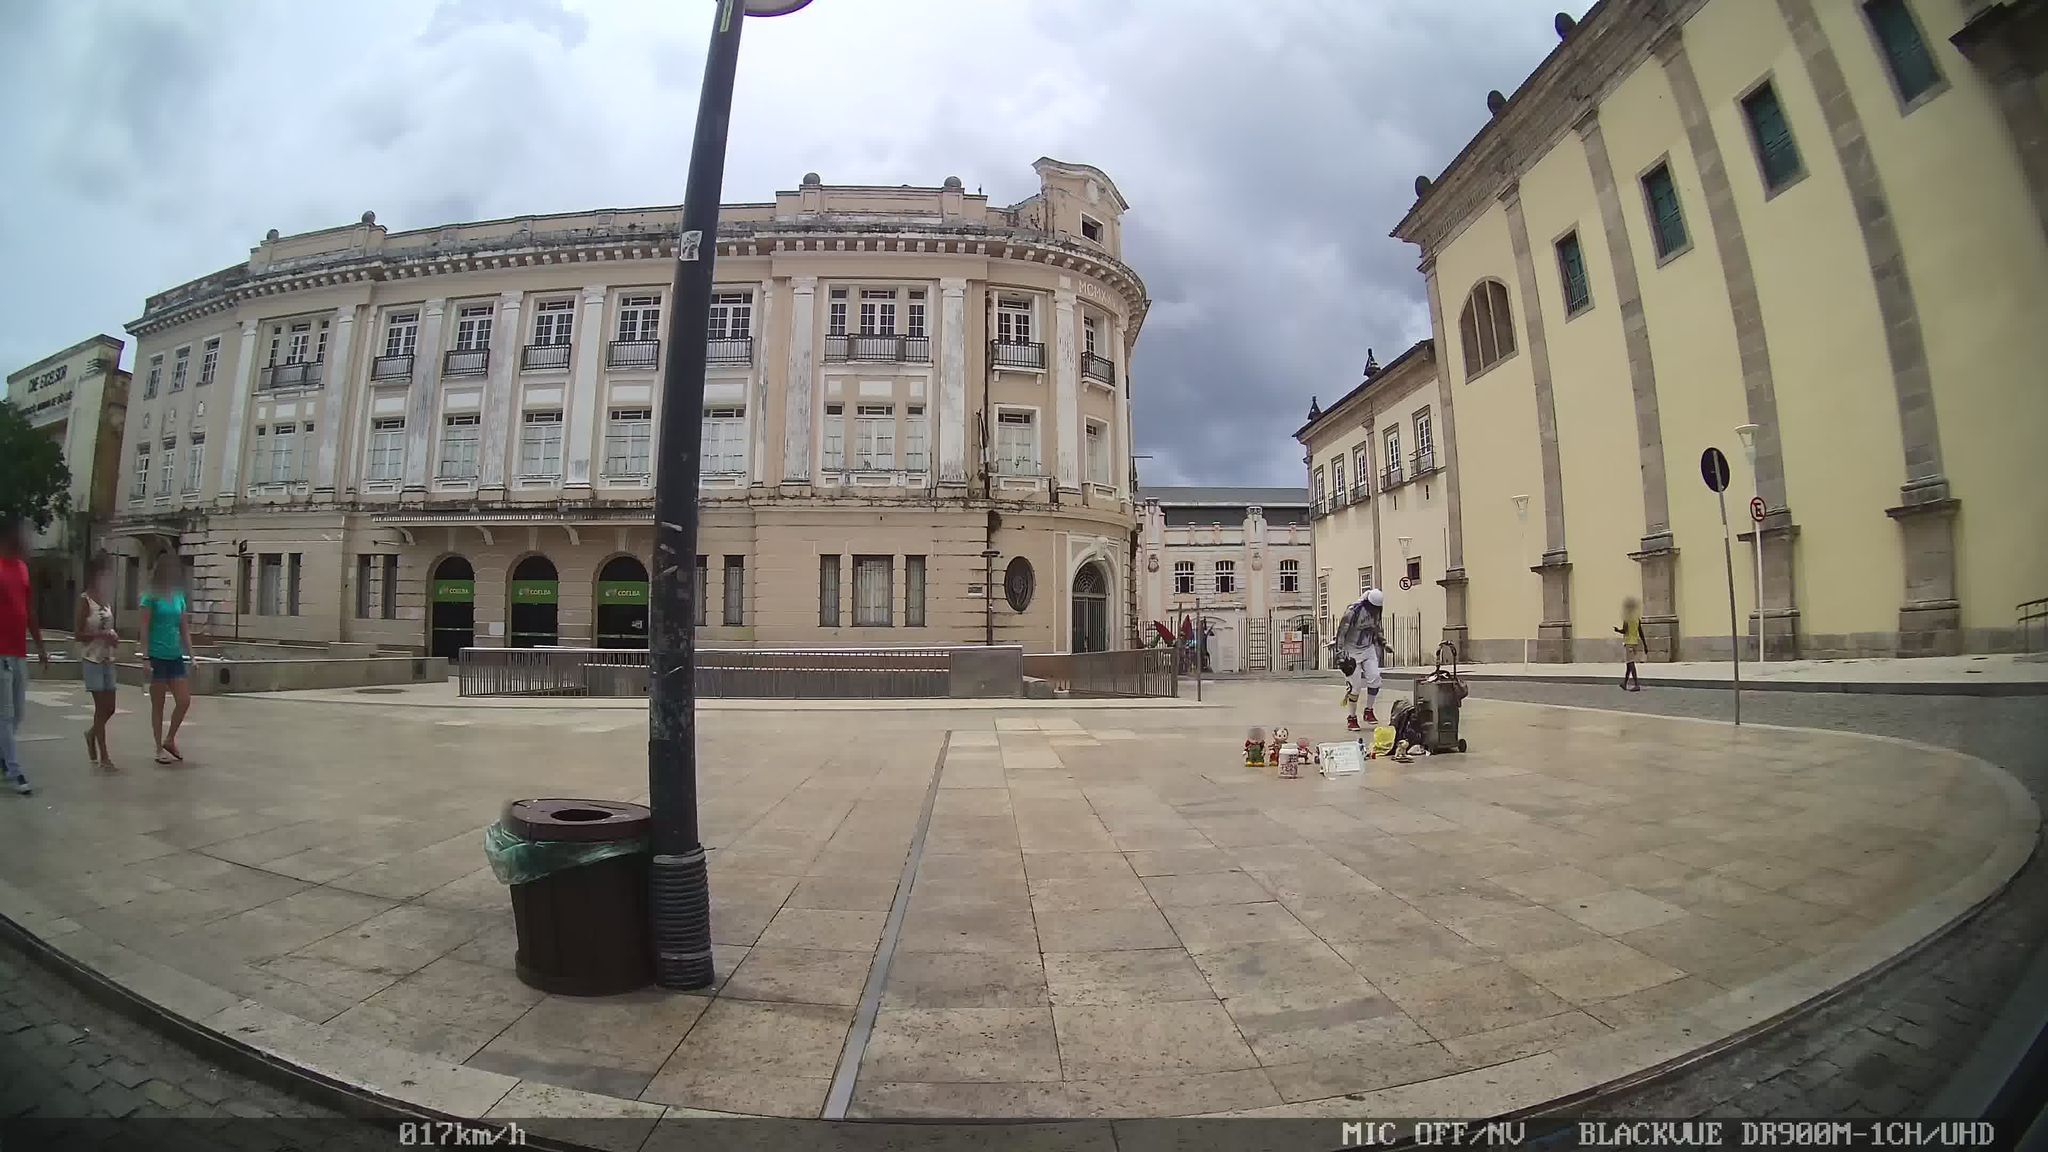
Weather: cloudy
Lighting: day
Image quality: good
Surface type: walking surface
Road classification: pedestrian, residential, footway
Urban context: urban centre
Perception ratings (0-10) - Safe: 6.45, Lively: 7.86, Beautiful: 4.05, Boring: 6.57, Depressing: 6.2, Wealthy: 7.45